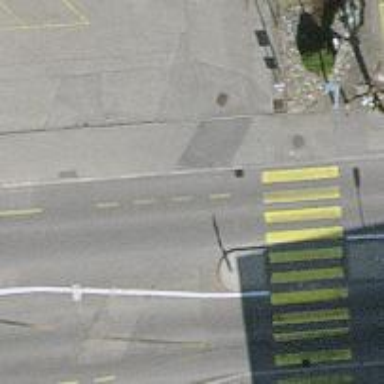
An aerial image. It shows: Asphalt service road.